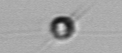
Label: Acanthoica_quattrospina